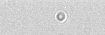
Label: camera_spot